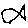
Label: fish